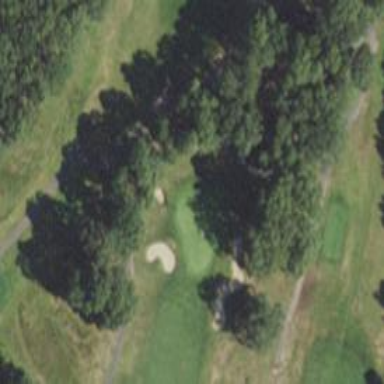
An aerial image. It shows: Golf hole.